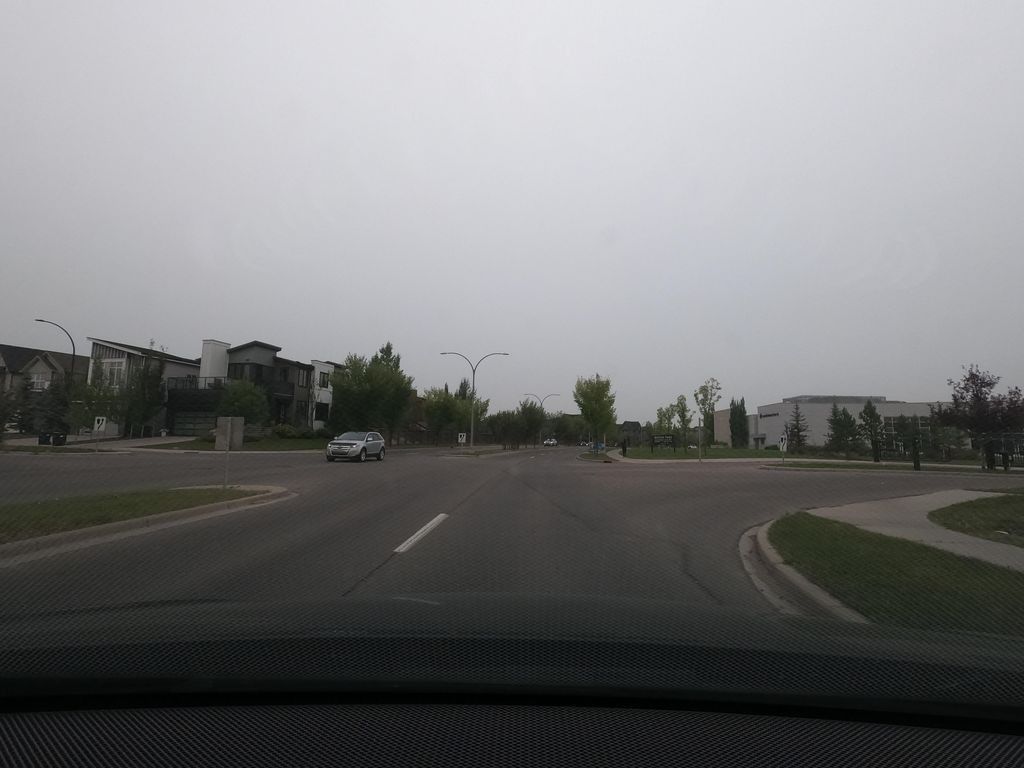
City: calgary